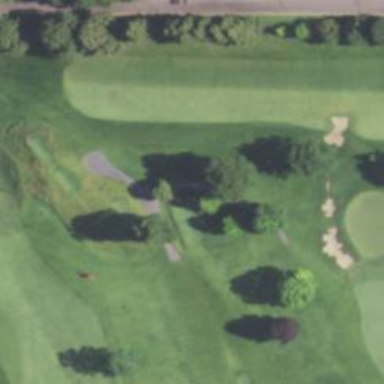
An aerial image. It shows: Path designated for golf carts.